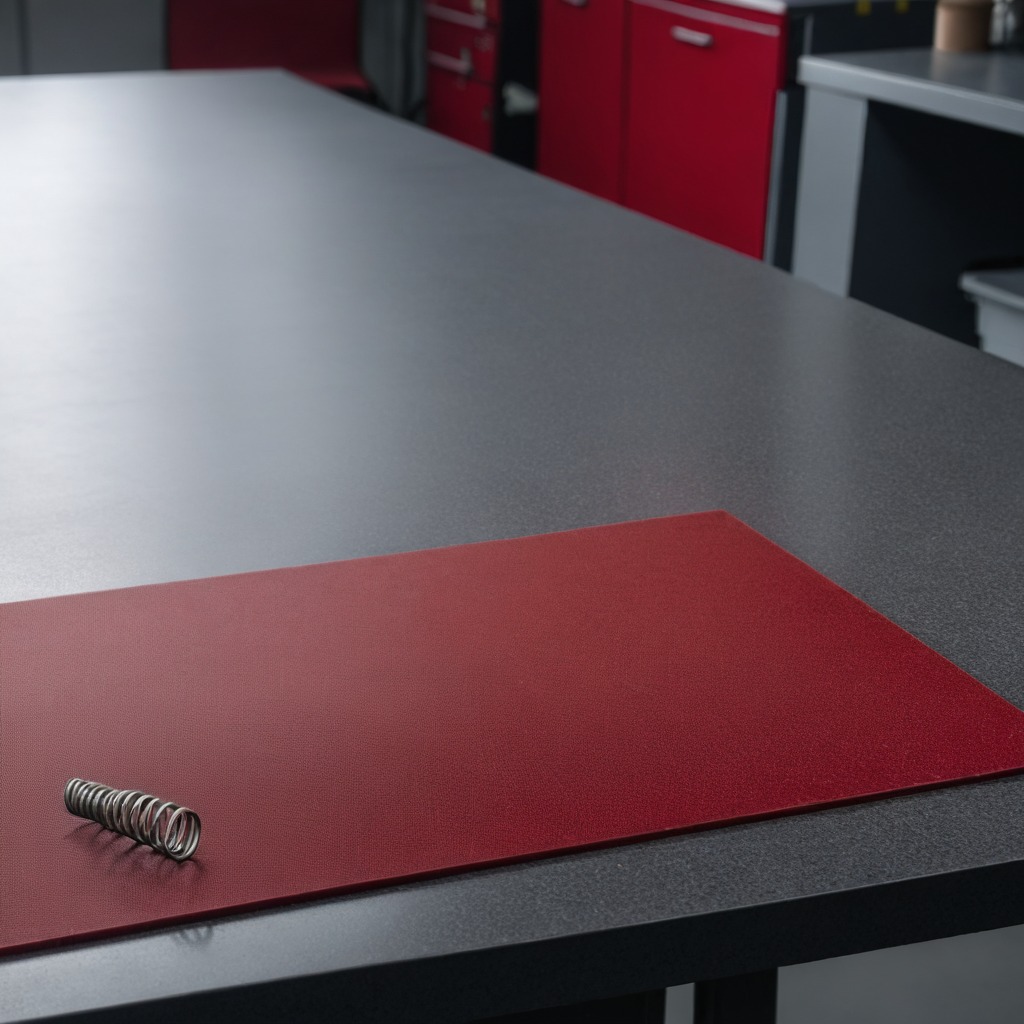
A coiled metal spring is lying on a clean granite tabletop covered with a red rubber mat inside a workshop under bright overhead lighting crisp shadows high clarity worn but beneath the mat